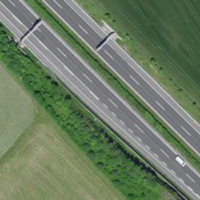
EUNIS habitat code: 57
Species observed at this site:
Milvus milvus